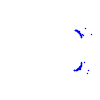
Particle: pion